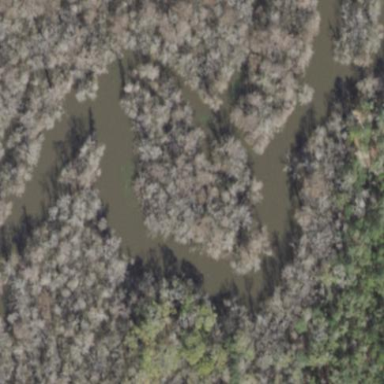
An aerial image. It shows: Swampy wetland area.